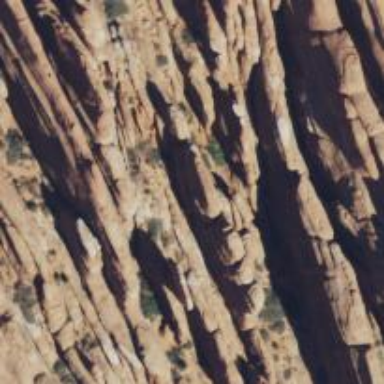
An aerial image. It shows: Natural cliff.